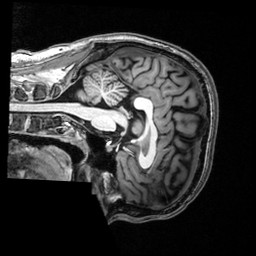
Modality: T1w
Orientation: sagittal
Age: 24
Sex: male
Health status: healthy
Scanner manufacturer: siemens
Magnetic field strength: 3 T
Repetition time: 2.53 s
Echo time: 0.00339 s